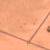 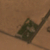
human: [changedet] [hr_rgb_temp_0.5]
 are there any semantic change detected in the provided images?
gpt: A green area appeared above the road crossing.